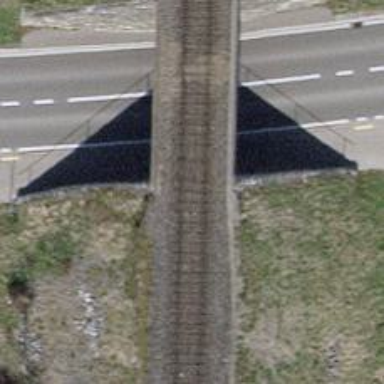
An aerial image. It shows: Railway bridge with electrified tracks and single rail.